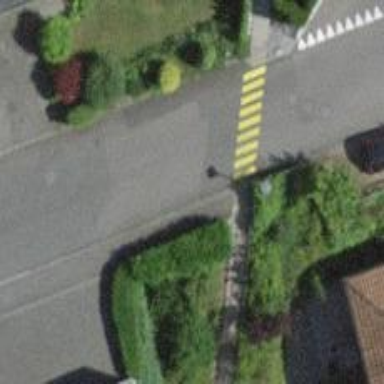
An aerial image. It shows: Kerb barrier.